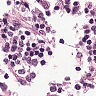
Metastatic tissue present: no